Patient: sex F, age 59
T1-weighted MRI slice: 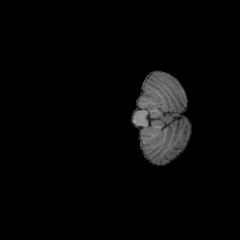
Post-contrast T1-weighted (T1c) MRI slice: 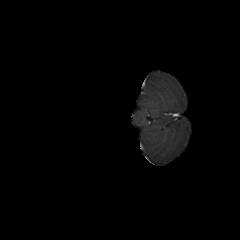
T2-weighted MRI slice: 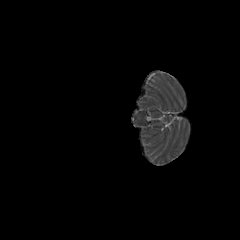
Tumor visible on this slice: no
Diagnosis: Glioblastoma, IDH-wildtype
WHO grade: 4